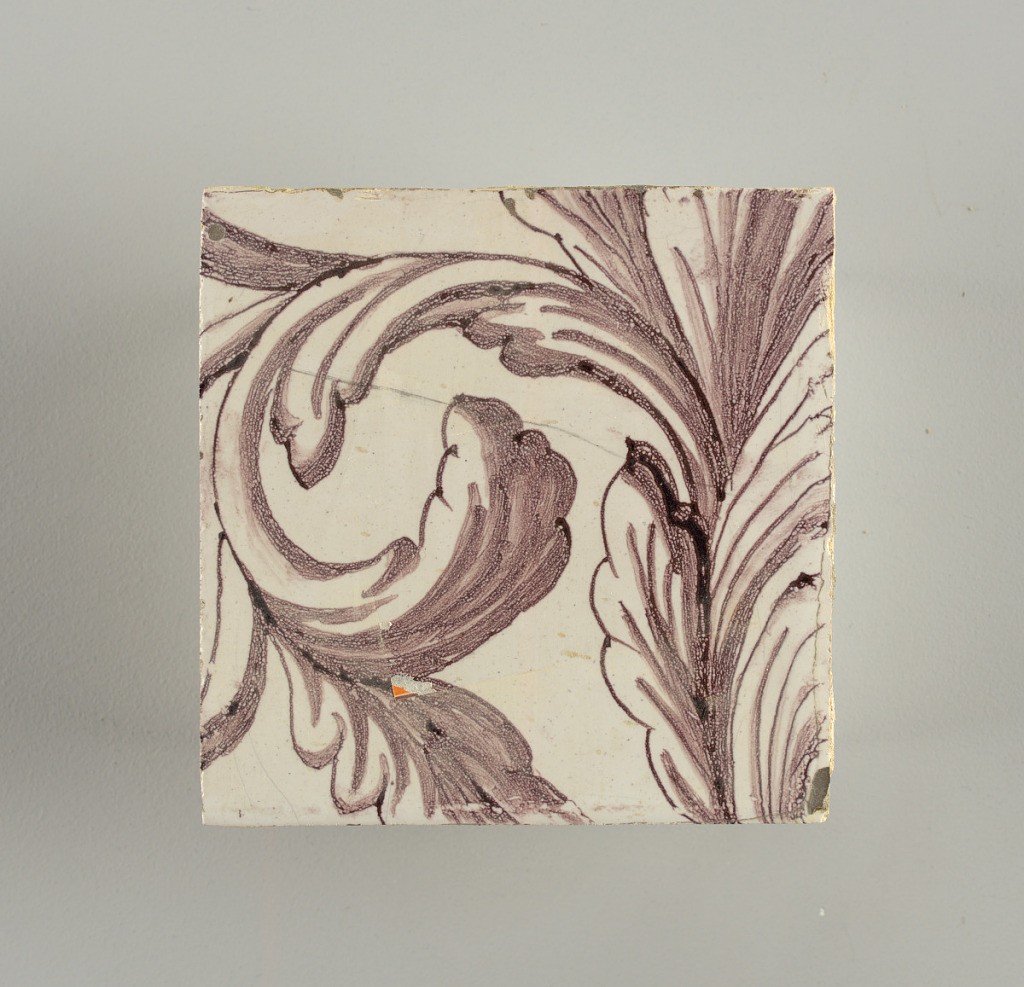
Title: Wall facing
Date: ca. 1725
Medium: Tin-glazed earthenware, underglaze
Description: Horizontal rectangle.  Thirty-seven tiles wide and twenty-one high with opening for door or window nineteen and one-half tiles high and twelve wide.  To left and right of opening, centered canopy above. Left, woman representing Hope, right, a sculputure urn.  Centered above opening, a mascaron.  Arabesque design of foliage.